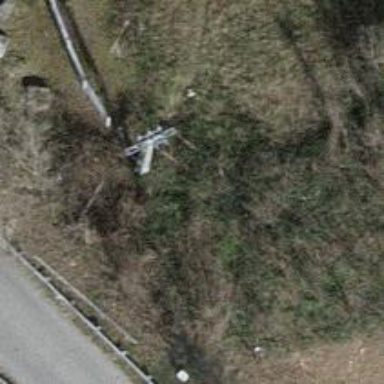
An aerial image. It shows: Minor power line with 3 cables.